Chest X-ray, PA view. Patient: 22 years old, sex M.
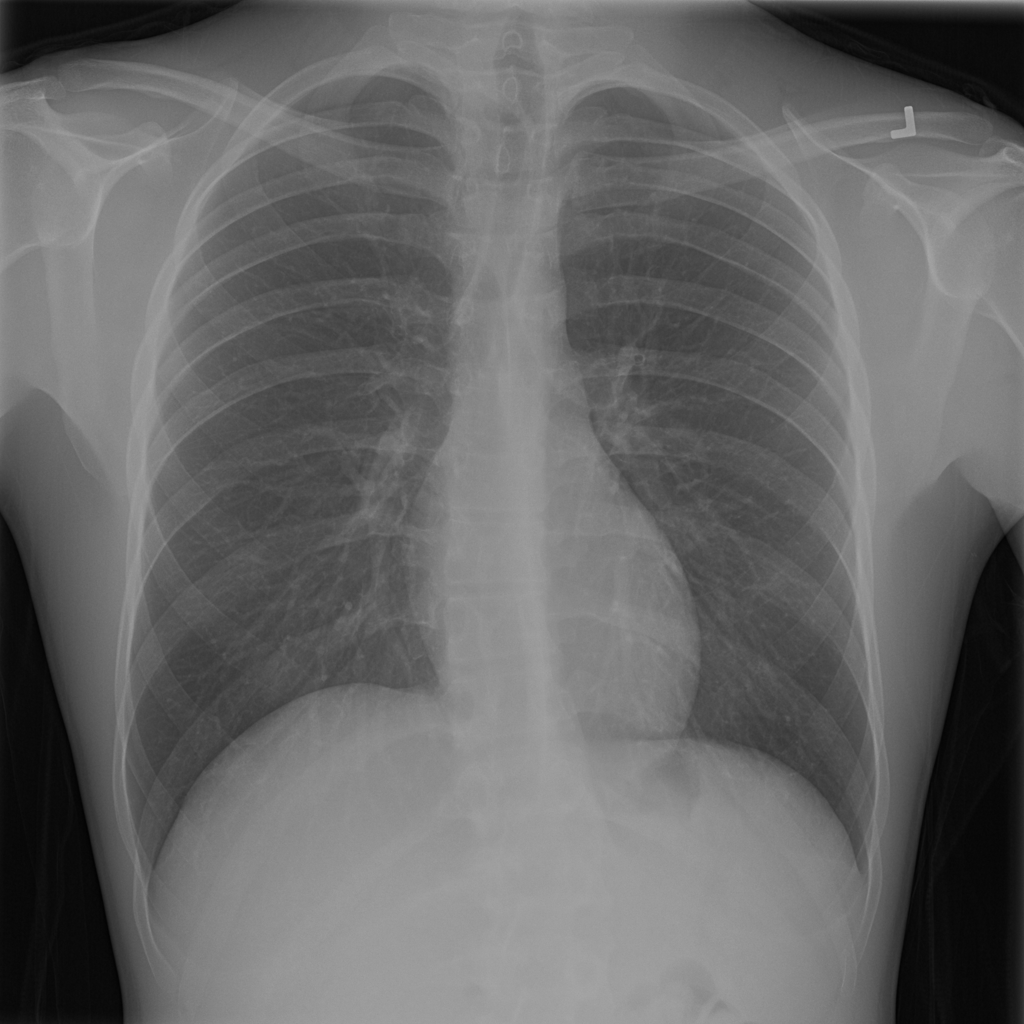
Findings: No Finding